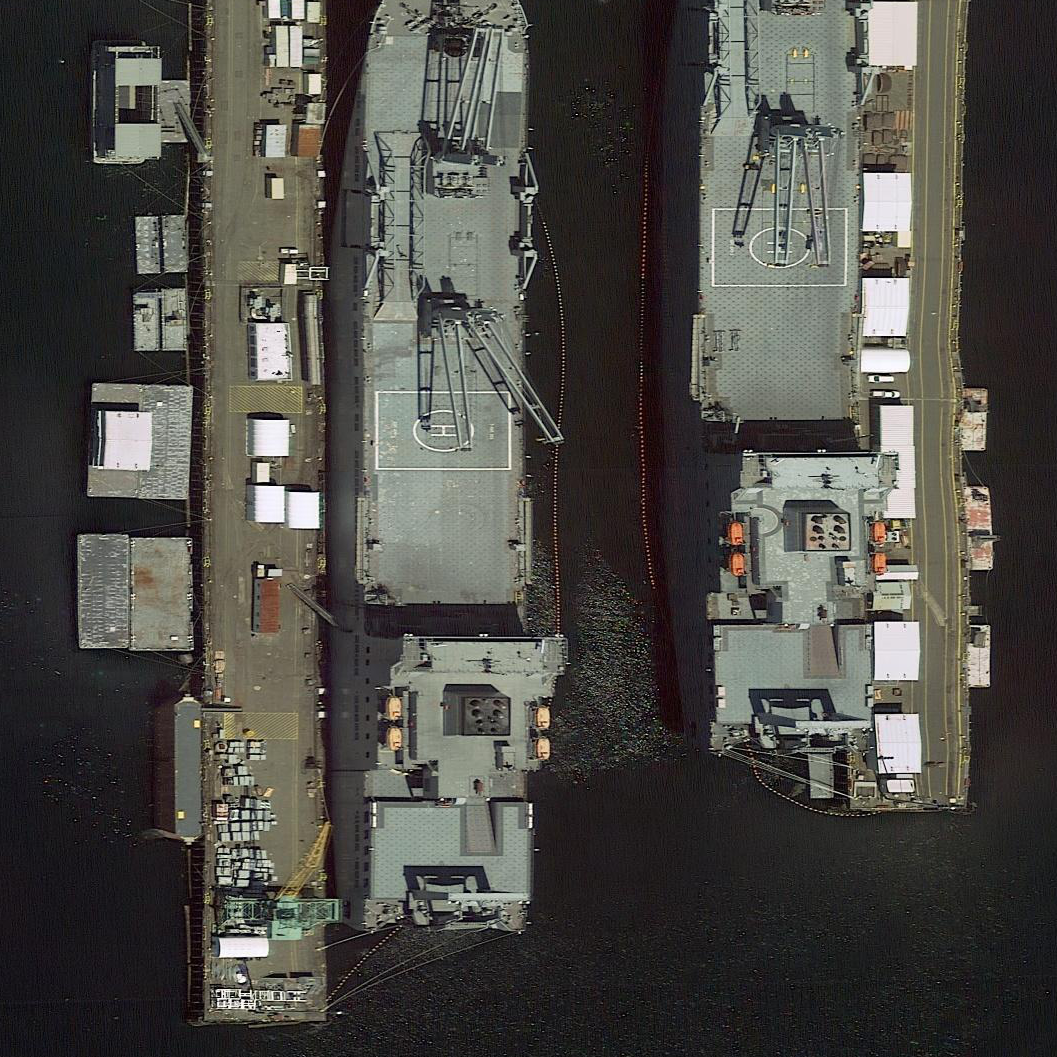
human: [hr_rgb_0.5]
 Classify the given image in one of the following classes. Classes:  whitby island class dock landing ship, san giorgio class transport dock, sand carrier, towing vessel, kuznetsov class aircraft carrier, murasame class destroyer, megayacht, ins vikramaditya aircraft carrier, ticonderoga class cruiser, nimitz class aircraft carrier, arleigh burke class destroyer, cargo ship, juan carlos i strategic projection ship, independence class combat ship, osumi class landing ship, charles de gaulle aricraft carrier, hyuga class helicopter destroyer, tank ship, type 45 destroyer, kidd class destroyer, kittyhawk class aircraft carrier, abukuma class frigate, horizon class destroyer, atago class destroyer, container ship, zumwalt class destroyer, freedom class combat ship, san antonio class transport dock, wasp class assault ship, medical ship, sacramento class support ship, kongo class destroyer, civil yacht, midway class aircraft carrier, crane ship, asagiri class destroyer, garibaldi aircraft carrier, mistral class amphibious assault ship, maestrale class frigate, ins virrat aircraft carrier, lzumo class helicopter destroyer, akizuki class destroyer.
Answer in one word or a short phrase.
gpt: Crane ship